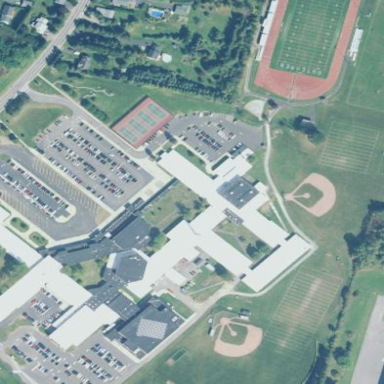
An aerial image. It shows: School.